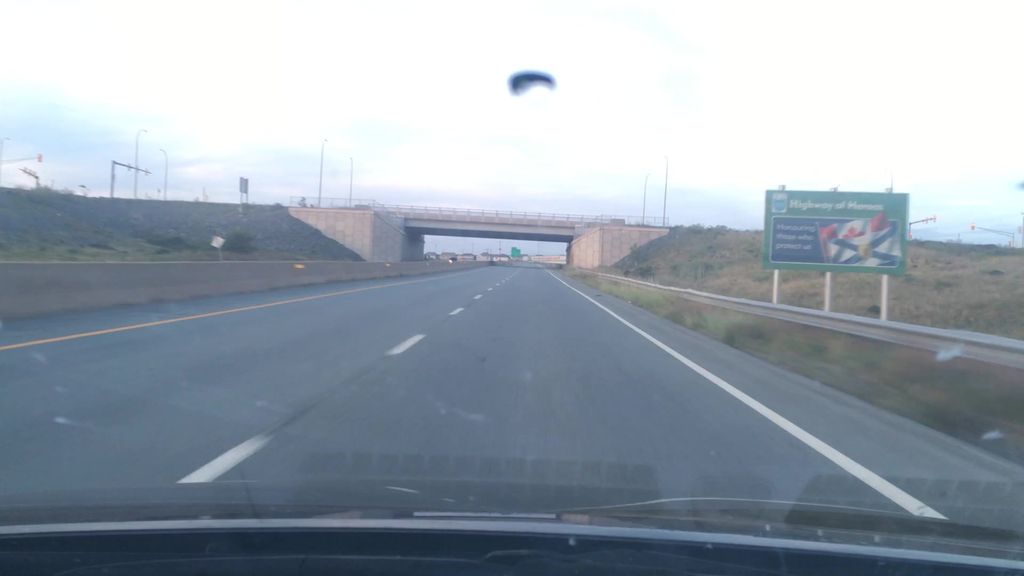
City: halifax